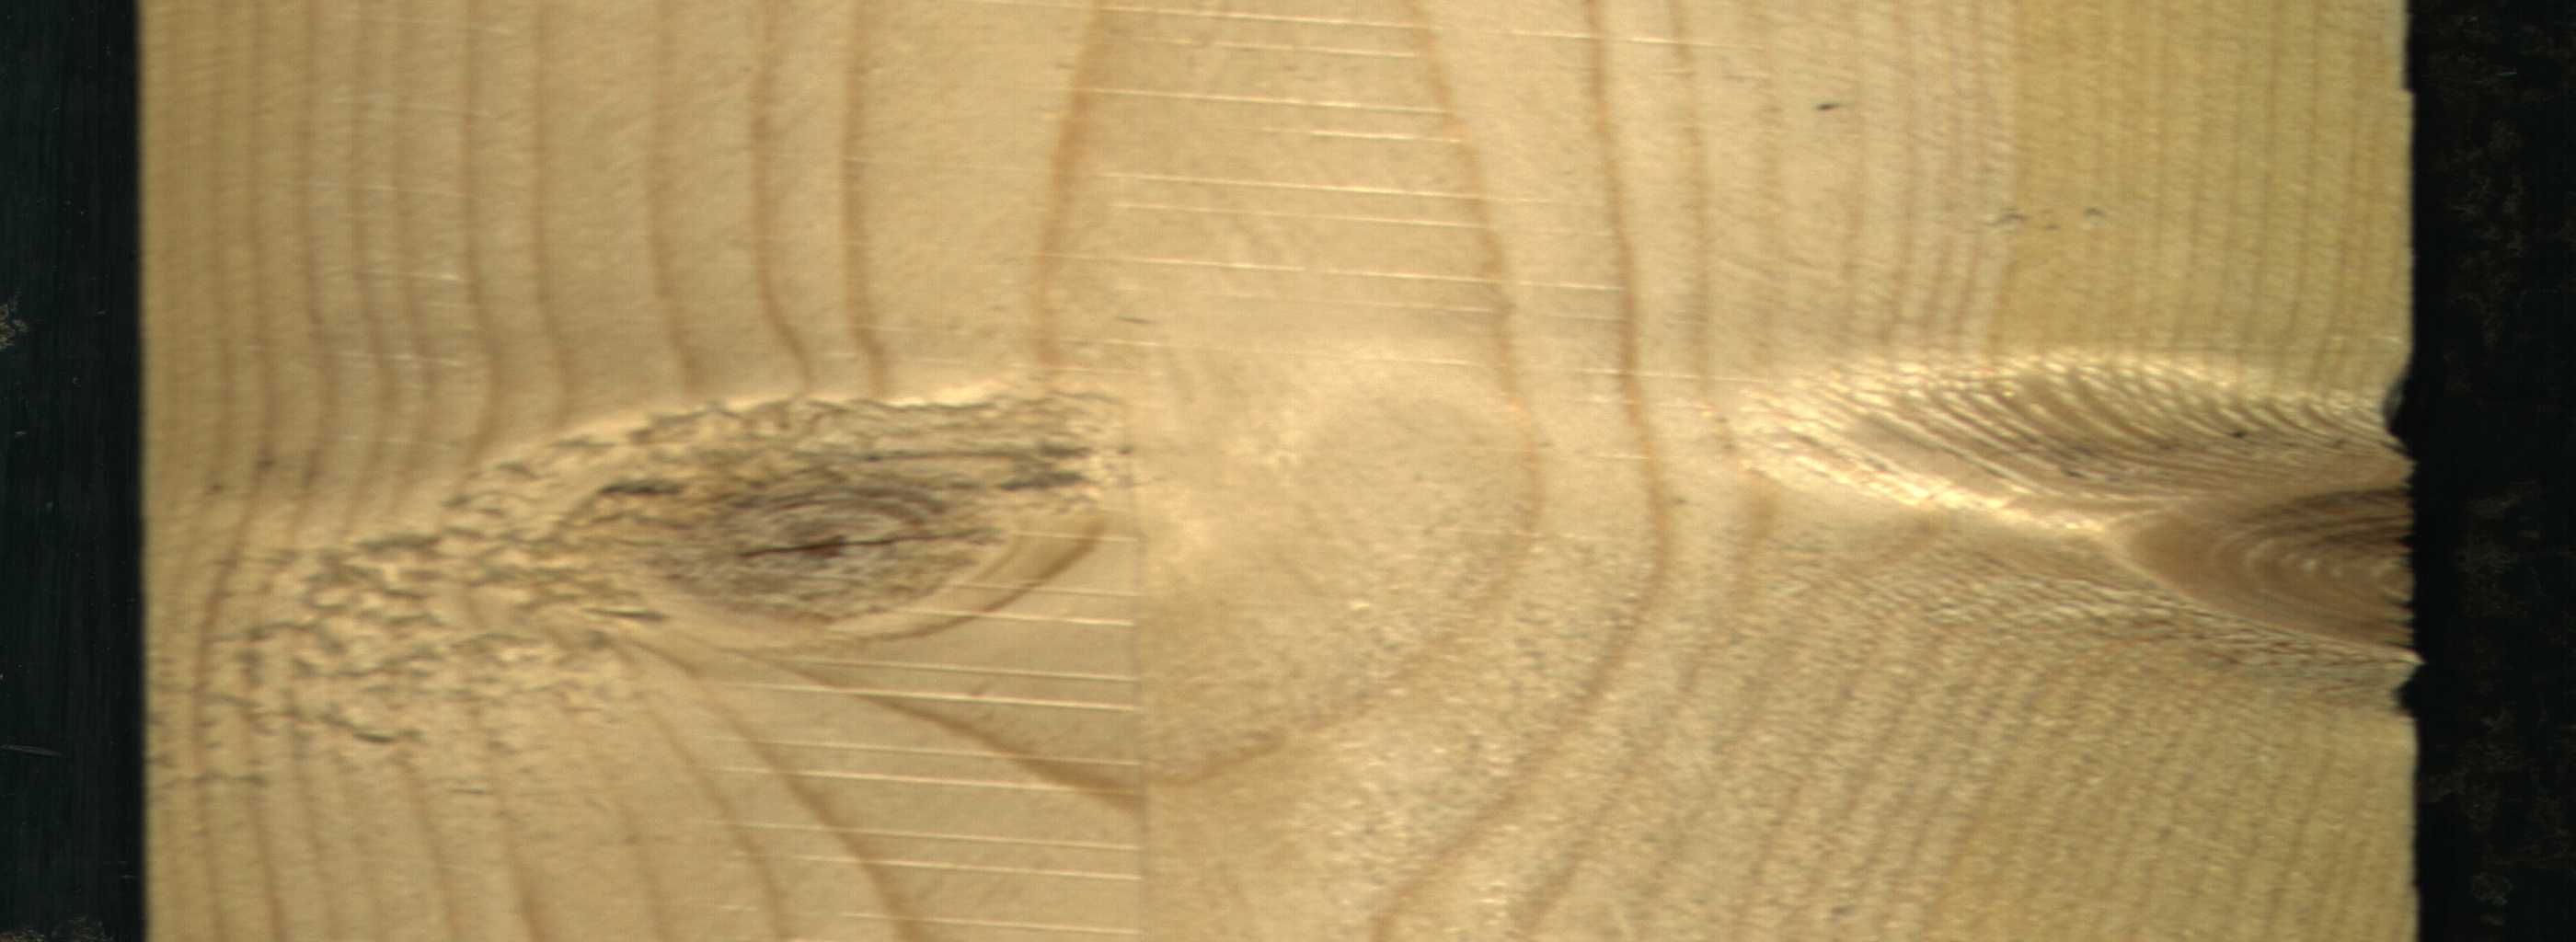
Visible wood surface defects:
knot_with_crack
Live_Knot